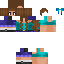
A female human skin with medium skin, wearing brown long hair dressed in a blue tshirt and blue shorts, featuring a closed mouth.